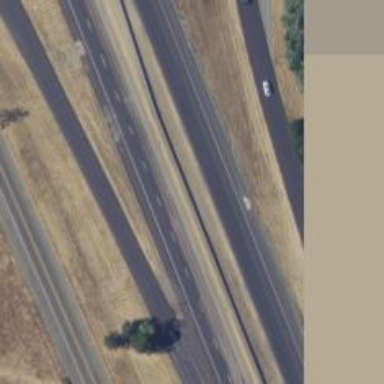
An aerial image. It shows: Motorway.